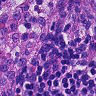
Metastatic tissue present: no